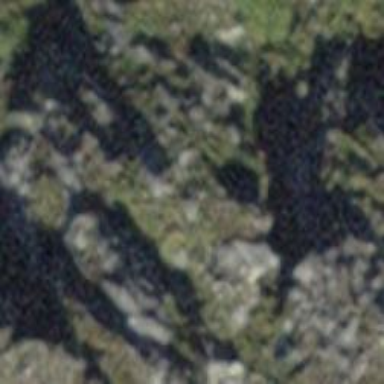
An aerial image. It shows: Cliff in nature.